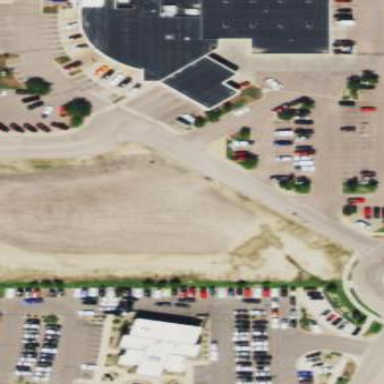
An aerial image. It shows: Parking area.